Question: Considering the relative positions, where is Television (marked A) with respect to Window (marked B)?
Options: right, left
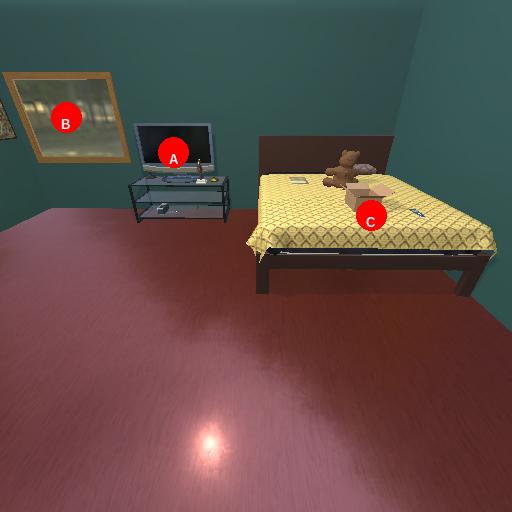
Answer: right